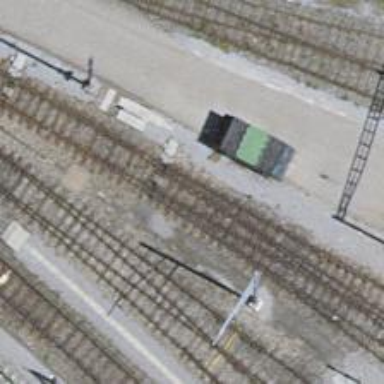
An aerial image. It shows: Railway switch.